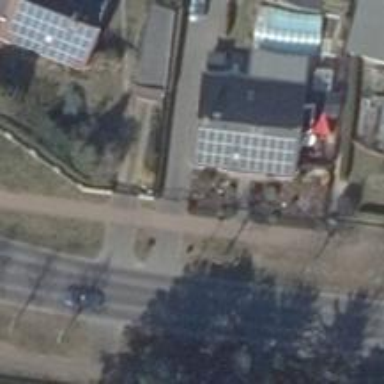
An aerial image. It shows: Footway.